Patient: sex M, age 32
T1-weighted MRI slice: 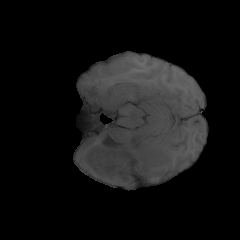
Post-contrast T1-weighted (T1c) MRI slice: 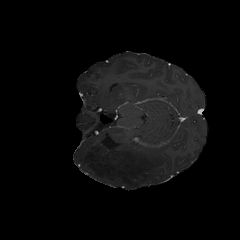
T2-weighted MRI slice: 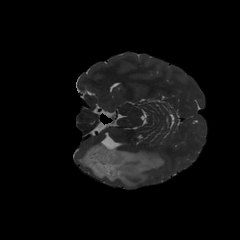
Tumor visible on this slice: yes
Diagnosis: Astrocytoma, IDH-mutant
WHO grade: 2